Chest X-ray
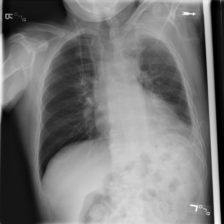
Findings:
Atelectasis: negative
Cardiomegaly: negative
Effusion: positive
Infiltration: negative
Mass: negative
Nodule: negative
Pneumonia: negative
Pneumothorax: negative
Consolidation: negative
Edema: negative
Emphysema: negative
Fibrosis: negative
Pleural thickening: negative
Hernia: negative